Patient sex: M
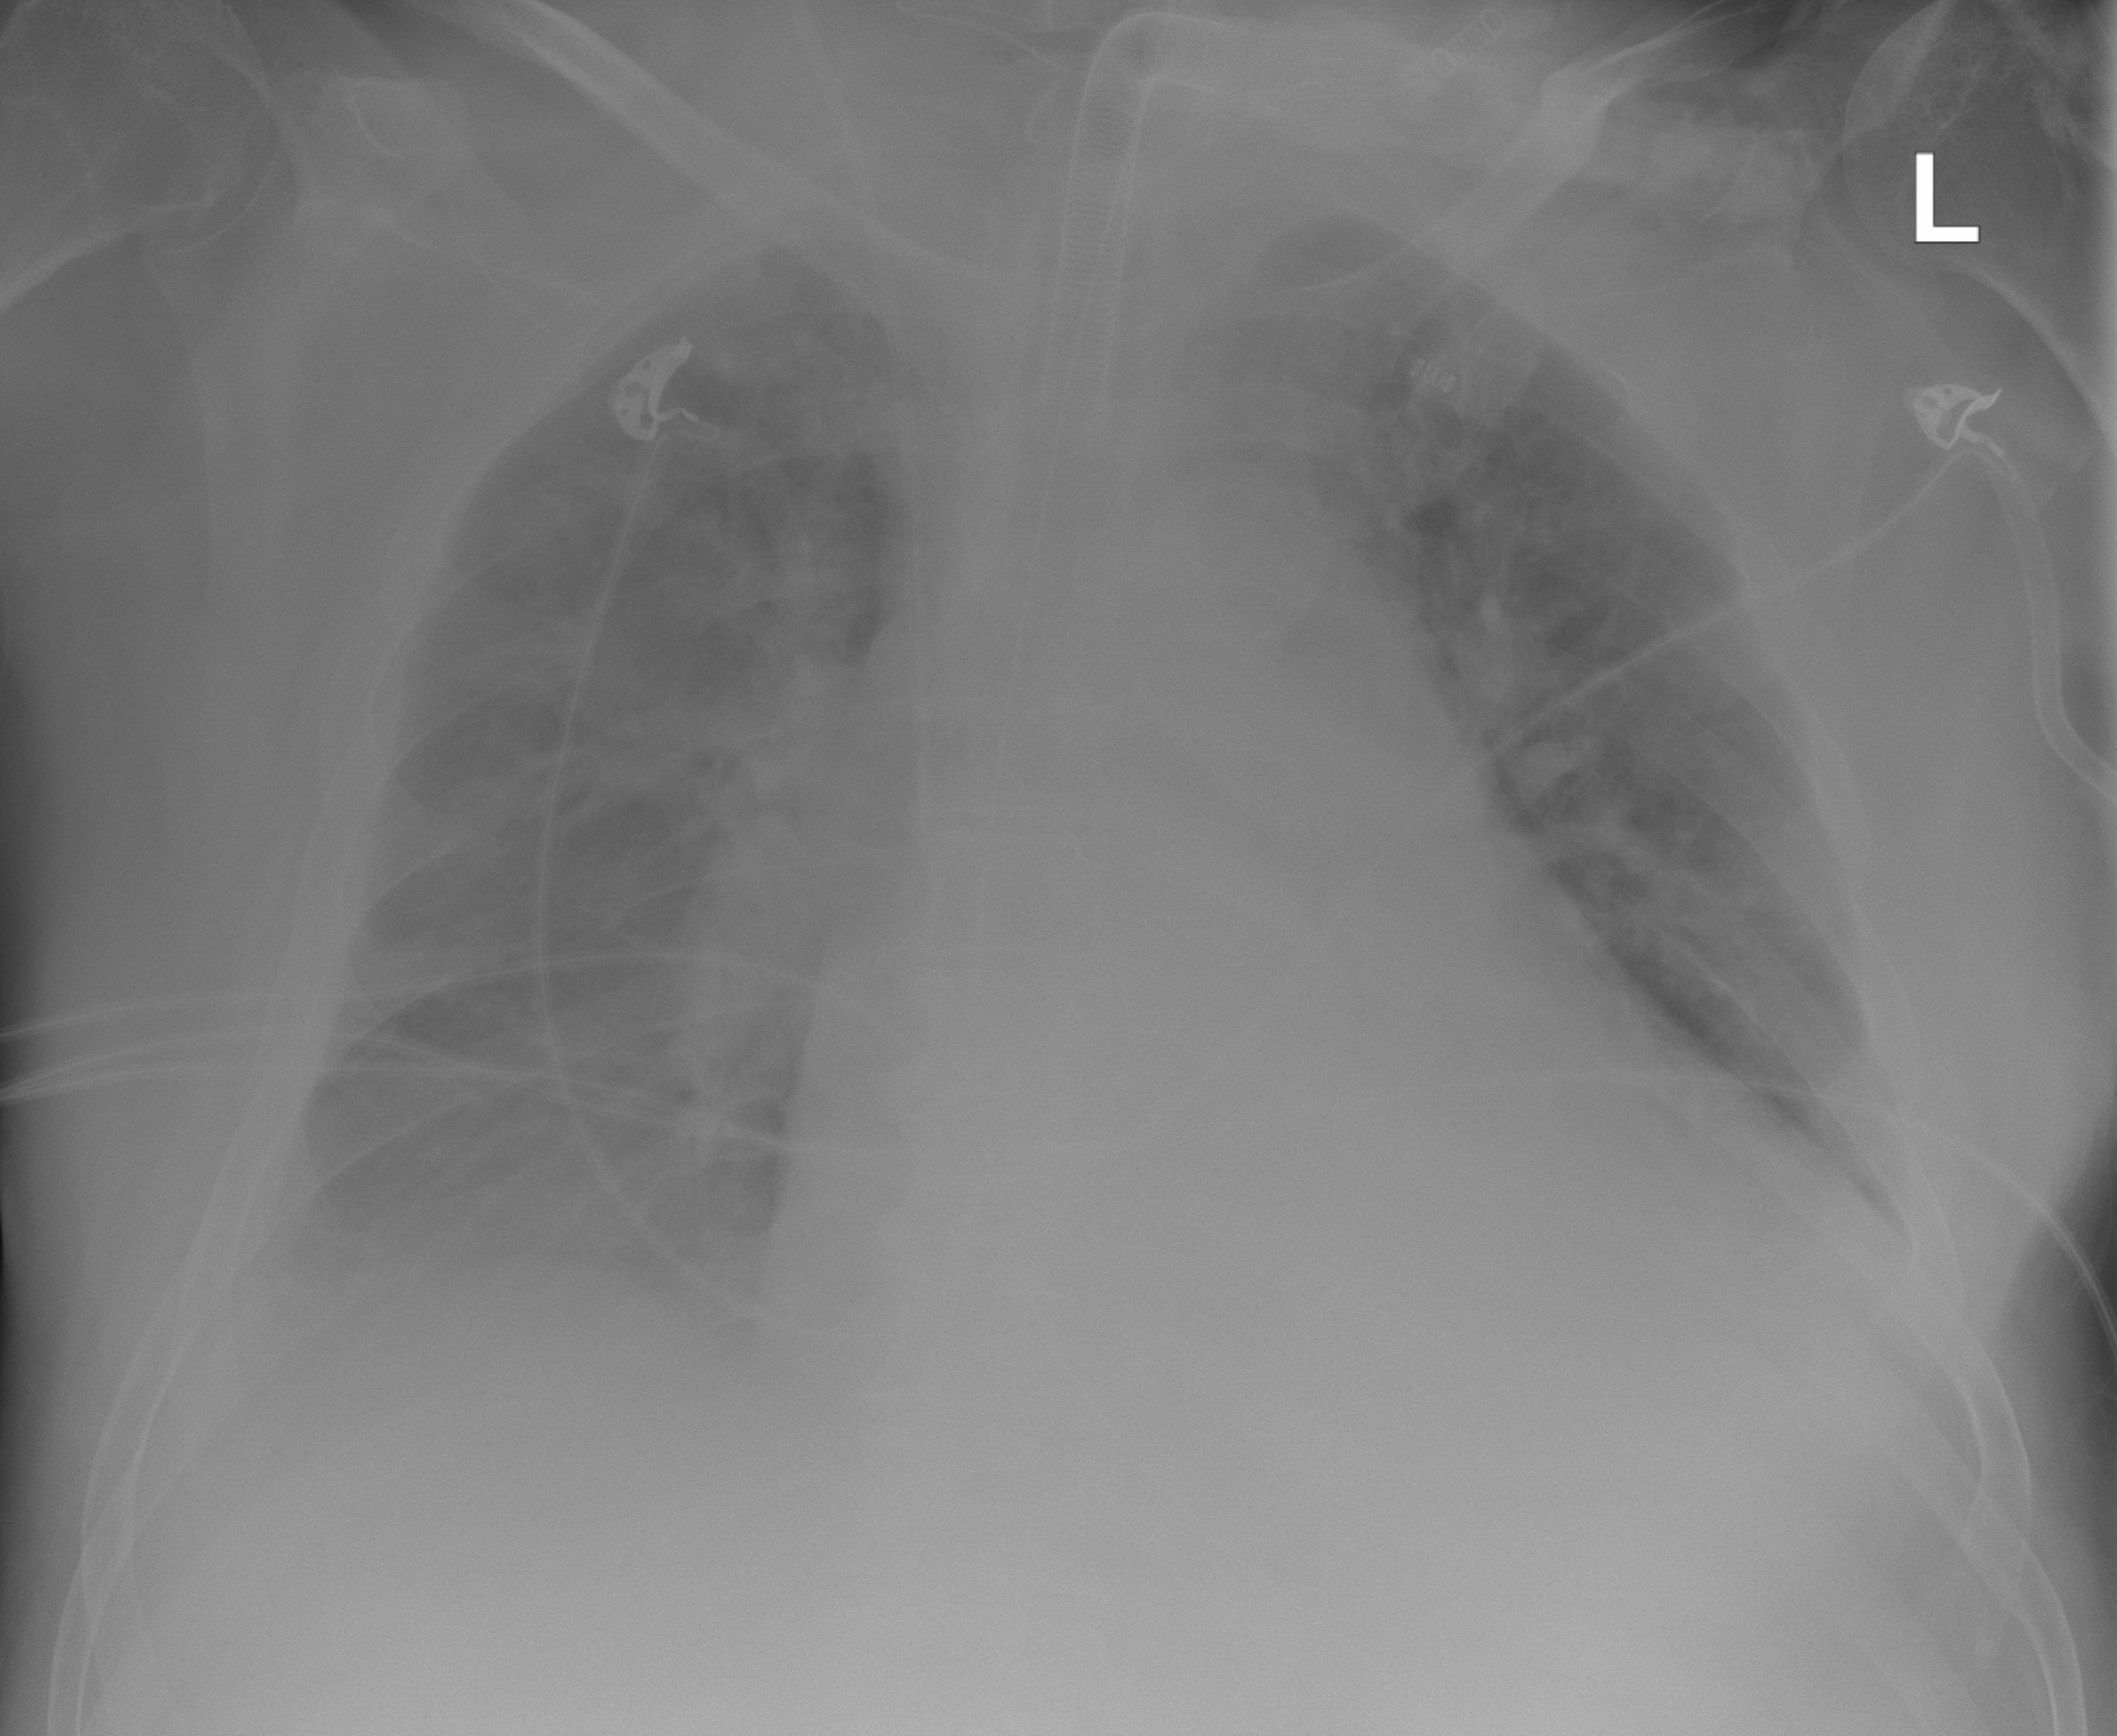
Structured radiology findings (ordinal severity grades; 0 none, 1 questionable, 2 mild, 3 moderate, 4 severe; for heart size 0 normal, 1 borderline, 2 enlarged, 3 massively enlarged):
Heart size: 2
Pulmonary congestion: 3
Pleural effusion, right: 2
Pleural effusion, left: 2
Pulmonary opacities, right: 0
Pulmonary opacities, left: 0
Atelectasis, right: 2
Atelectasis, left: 2